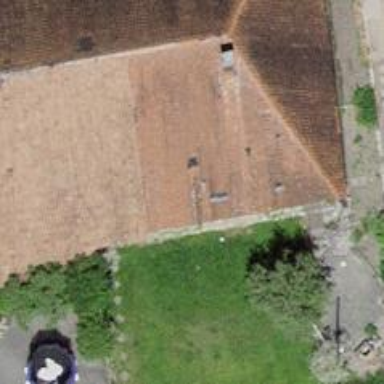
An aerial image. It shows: Farm building.